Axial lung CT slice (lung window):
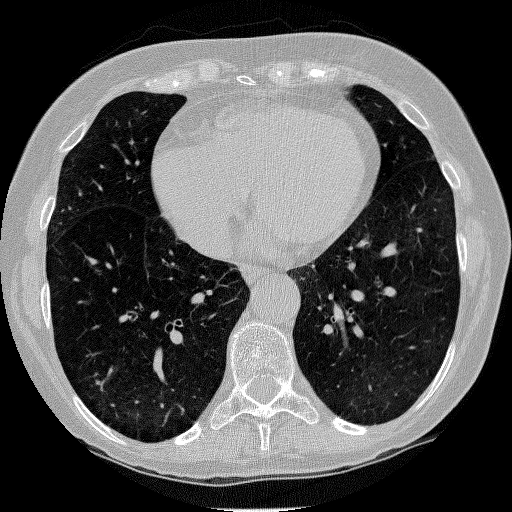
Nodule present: no